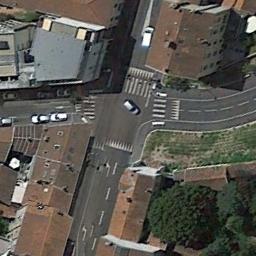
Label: intersection